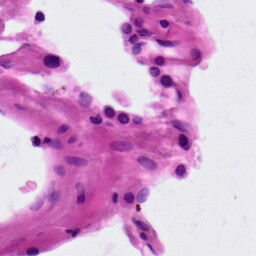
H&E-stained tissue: Lung